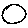
Label: circle